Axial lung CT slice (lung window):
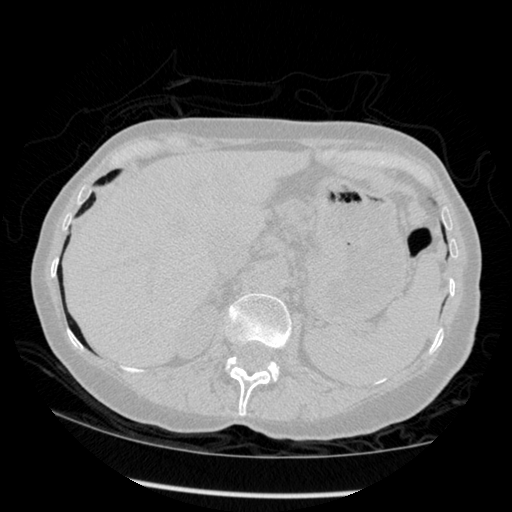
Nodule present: no